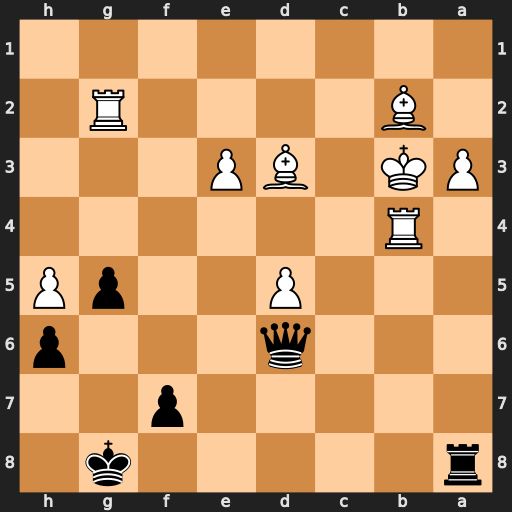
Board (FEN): r5k1/5p2/3q3p/3P2pP/1R6/PK1BP3/1B4R1/8
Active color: b
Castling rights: -
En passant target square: -
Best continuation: Qxd5+ Bc4 Qxg2